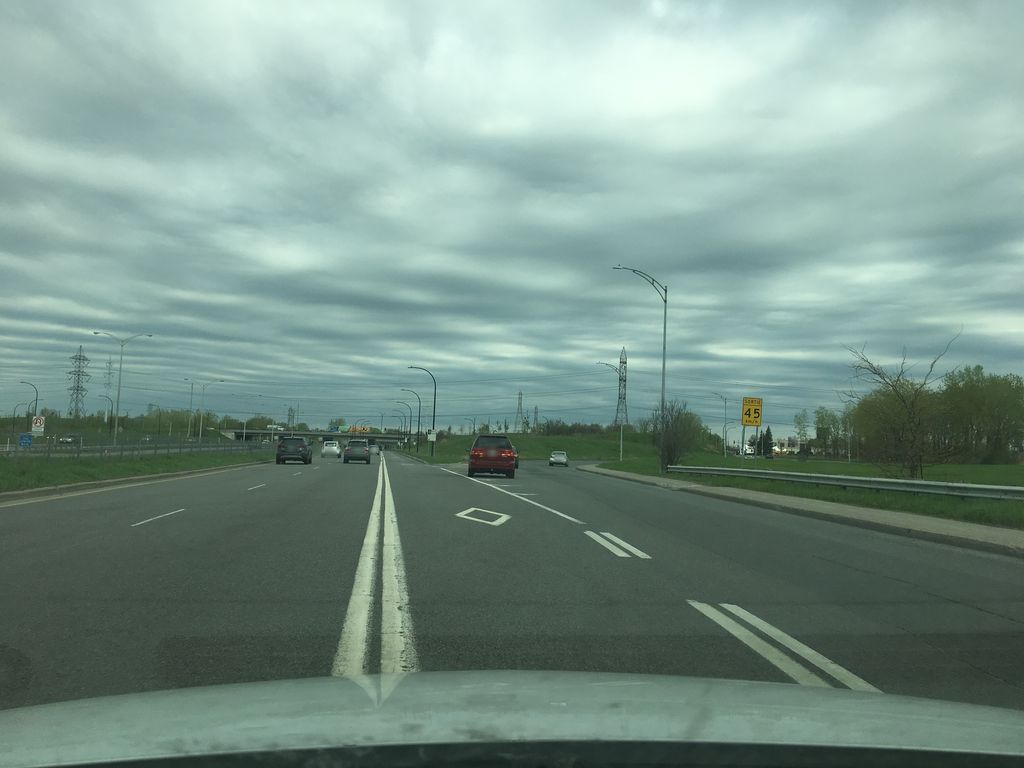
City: montreal